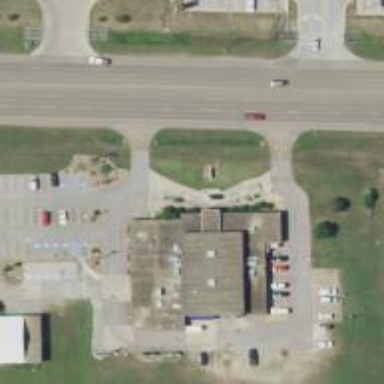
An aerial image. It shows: Healthcare clinic.